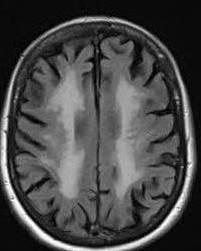
Label: notumor